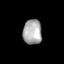
Tissue: lung
Cell type: Others
Senescence score: 0.2036
Nuclear area (px): 459
Mean DAPI intensity: 171.231